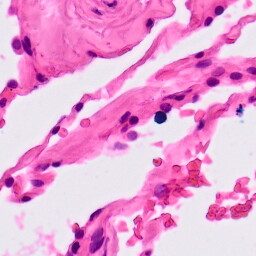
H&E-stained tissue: Lung